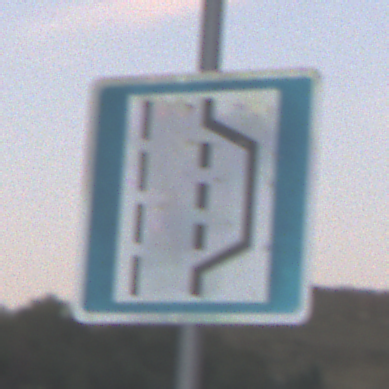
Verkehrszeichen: NothalteUndPannenbucht
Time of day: SunriseSunset
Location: Outdoor (RoadRail)
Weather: PartlyCloudy
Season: NotSpecified
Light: Natural